【题型】解答题　【知识点】平面几何　【难度】easy
已知：如图, 在 $\triangle ABC$ 中, 点 $D$, $E$ 分别在 $AB$、$AC$ 上, $DE // BC$, 点 $F$ 在边 $AB$ 上, $BC^2 = BF \cdot BA$。
$CF$ 与 $DE$ 相交于点 $G$。

(1) 求证：$\triangle ABC \sim \triangle GDF$。

(2) 当点 $E$ 为 $AC$ 的中点时, 求证：$\frac{2EG}{DG} = \frac{AF}{DF}$。
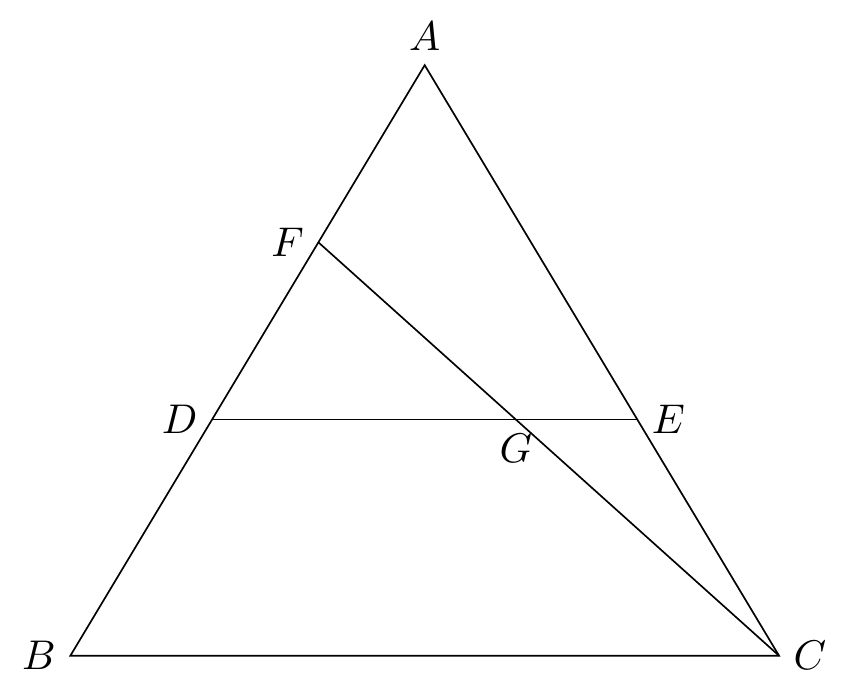
【解答】
证明：
(1) $\because BC^2 = BF \cdot BA$,

$\therefore \frac{BC}{BF} = \frac{BA}{BC}$,

$\because \angle ABC = \angle CBF$,

$\therefore \triangle BAC \sim \triangle BCF$,

$\because DE // BC$,

$\therefore \triangle CBF \sim \triangle GDF$,

$\therefore \triangle ABC \sim \triangle GDF$；

(2) 作 $AH // BC$ 交 $CF$ 的延长线于 $H$,

$\because DE // BC$,

$\therefore AH // DE$,

$\therefore \triangle CEG \sim \triangle CAH$,

$\therefore \frac{EG}{AH} = \frac{CE}{CA}$,

$\because$ 点 $E$ 为 $AC$ 的中点,

$\therefore \frac{EG}{AH} = \frac{CE}{CA} = \frac{1}{2}$,

$\therefore AH = 2EG$,

$\because AH // DG$,

$\therefore \triangle AHF \sim \triangle DGF$,

$\therefore \frac{AH}{DG} = \frac{AF}{DF}$,

$\therefore \frac{2EG}{DG} = \frac{AF}{DF}$。
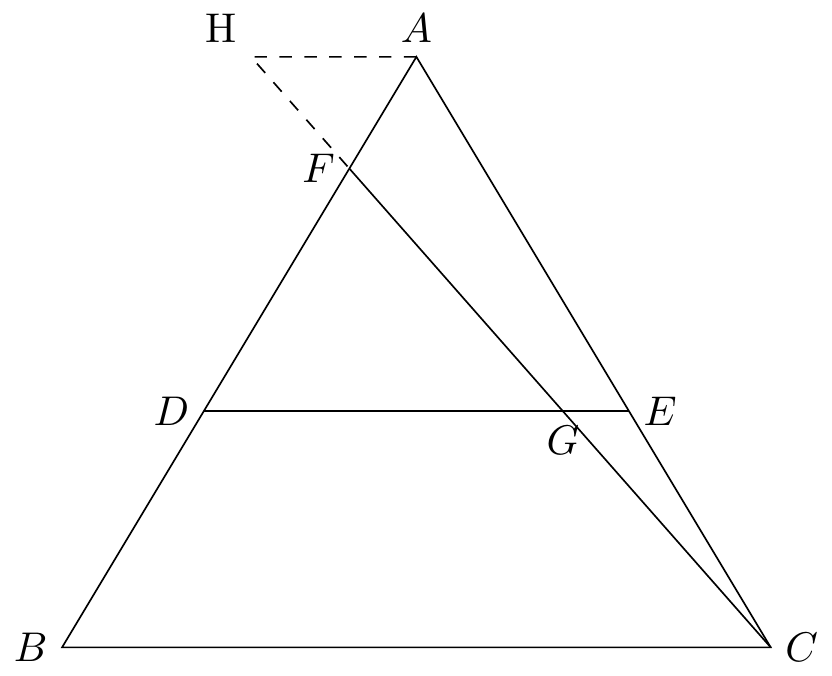